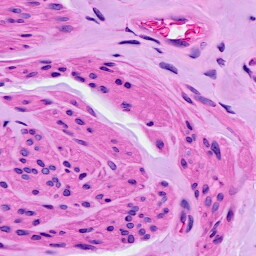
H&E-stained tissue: Ovarian